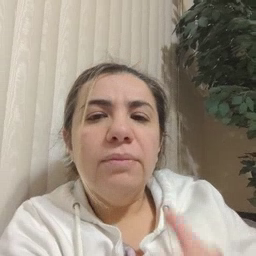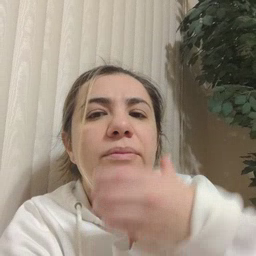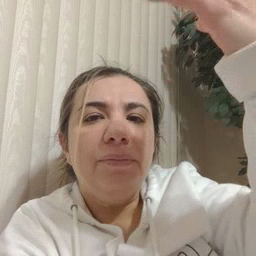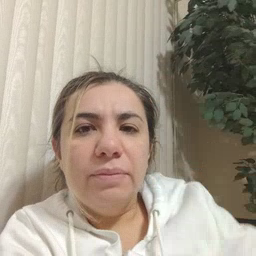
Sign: giraffe